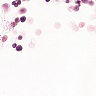
Metastatic tissue present: no